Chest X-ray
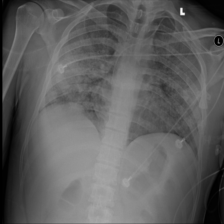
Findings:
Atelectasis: negative
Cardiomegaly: negative
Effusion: negative
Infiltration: positive
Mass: negative
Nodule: negative
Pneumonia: negative
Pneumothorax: negative
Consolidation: negative
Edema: negative
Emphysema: negative
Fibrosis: negative
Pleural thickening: negative
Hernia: negative